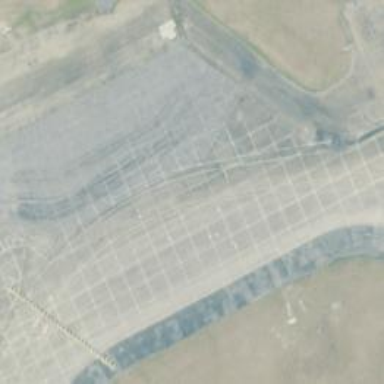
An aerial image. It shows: Image of taxiway at airport.